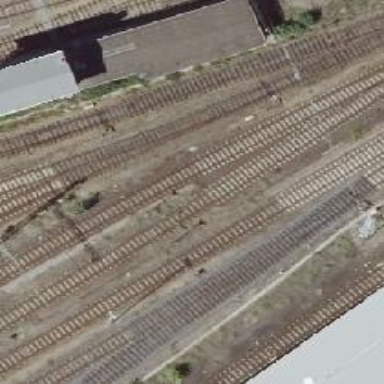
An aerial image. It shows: Railway signal.